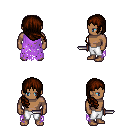
a pixel art fantasy rpg character, male body template, human, dark skin, maroon tattered cape, white pants, brown right-swept hairstyle, dagger, four views (front, back, left, right), 2x2 character sprite sheet, small pixel art, hard edges, no anti-aliasing